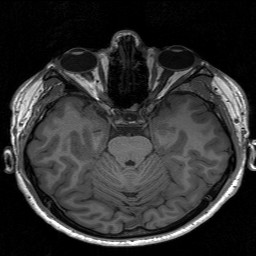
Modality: T1w
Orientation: coronal
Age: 27
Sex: male
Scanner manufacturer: siemens
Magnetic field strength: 3 T
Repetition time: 1.9 s
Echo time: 0.00226 s